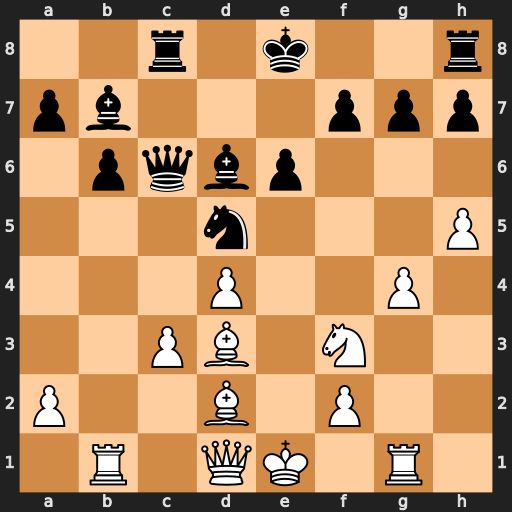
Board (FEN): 2r1k2r/pb3ppp/1pqbp3/3n3P/3P2P1/2PB1N2/P2B1P2/1R1QK1R1
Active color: w
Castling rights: k
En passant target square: -
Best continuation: Bb5 Qxb5 Rxb5